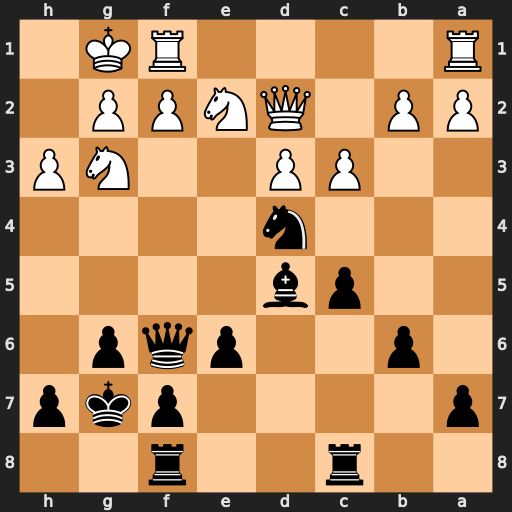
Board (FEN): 2r2r2/p4pkp/1p2pqp1/2pb4/3n4/2PP2NP/PP1QNPP1/R4RK1
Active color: b
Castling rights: -
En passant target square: -
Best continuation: Qf3 Nf4 Qxg2+ Nxg2 Nf3+ Kh1 Nxd2 Rfd1 Nf3